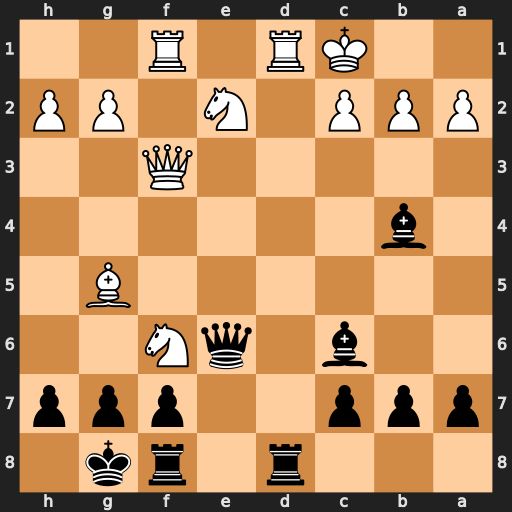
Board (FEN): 3r1rk1/ppp2ppp/2b1qN2/6B1/1b6/5Q2/PPP1N1PP/2KR1R2
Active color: b
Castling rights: -
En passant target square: -
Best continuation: gxf6 Qg3 Rxd1+ Rxd1 fxg5